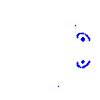
Particle: kaon